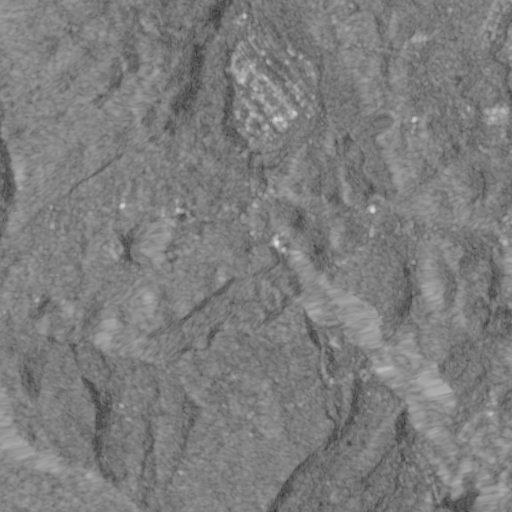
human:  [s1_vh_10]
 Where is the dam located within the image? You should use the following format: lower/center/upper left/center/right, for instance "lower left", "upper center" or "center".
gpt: The dam is located in the lower right of the image.
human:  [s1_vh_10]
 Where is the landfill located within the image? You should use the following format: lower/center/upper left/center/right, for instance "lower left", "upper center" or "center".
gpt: The landfill is located in the lower right of the image.
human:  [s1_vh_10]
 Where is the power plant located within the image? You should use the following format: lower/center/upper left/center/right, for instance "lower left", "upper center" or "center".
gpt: There is no power plant in the image.

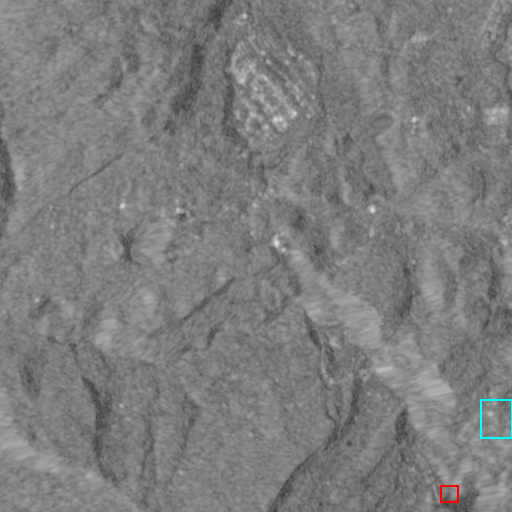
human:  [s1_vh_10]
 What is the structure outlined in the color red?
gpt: The structure outlined in red is a dam.
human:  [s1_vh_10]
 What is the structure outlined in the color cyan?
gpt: The structure outlined in cyan is a landfill.
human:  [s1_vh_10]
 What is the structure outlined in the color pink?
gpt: There is no pink outline.